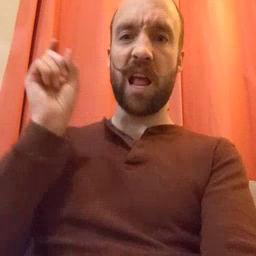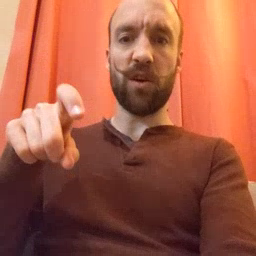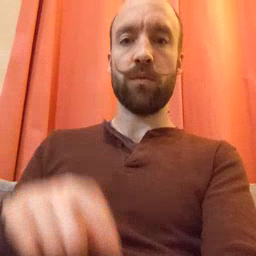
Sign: haveto